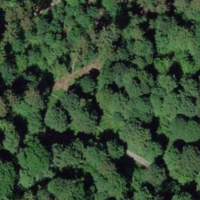
EUNIS habitat code: 41
Species observed at this site:
Lamium galeobdolon
Troglodytes troglodytes